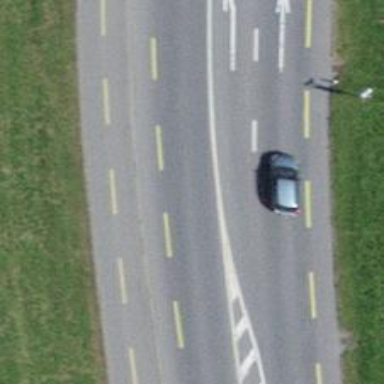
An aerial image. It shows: Secondary road with asphalt surface and sidewalk on the left side.